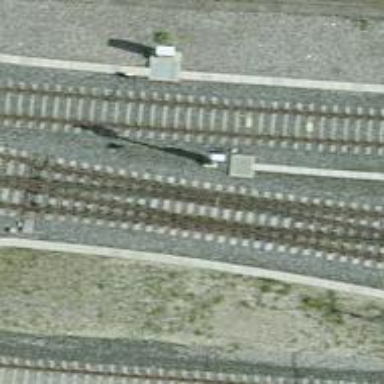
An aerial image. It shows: Railway switch.